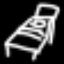
Label: bed